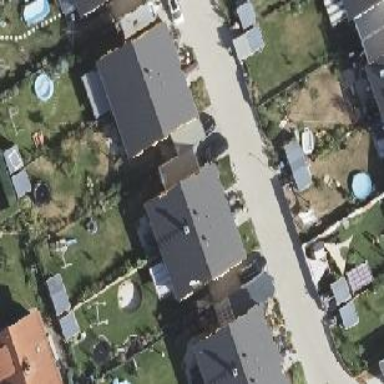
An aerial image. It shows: Semi-detached house.